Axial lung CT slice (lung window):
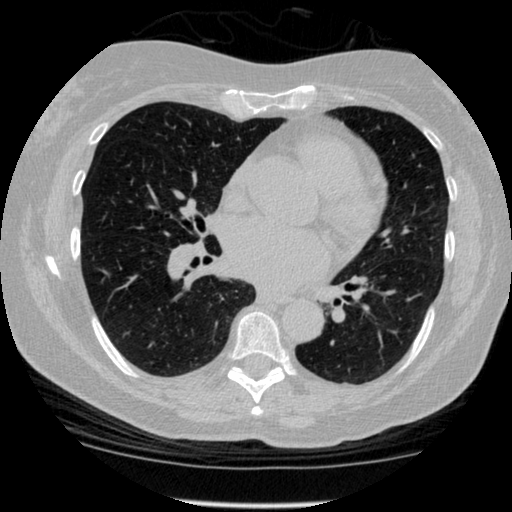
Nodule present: no